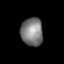
Tissue: prostate
Cell type: Epithelial cells
Senescence score: 0.1568
Nuclear area (px): 617
Mean DAPI intensity: 122.645